Field crop: maize
Growth stage: 2
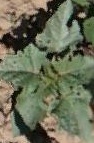
Species: datura